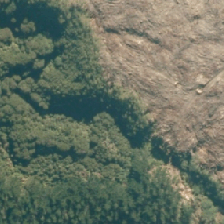
Land cover: manuka_kanuka